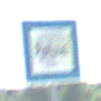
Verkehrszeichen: Polizei
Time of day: MorningAfternoon
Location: Outdoor (Special)
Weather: Clear
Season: NotSpecified
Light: Natural